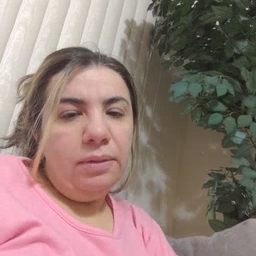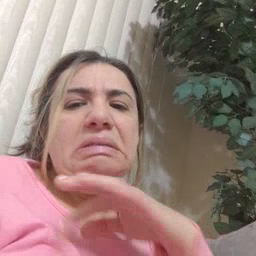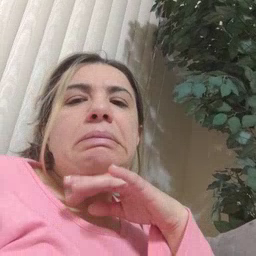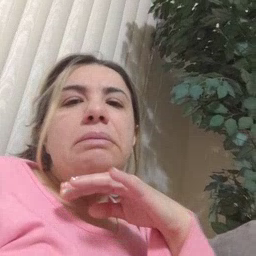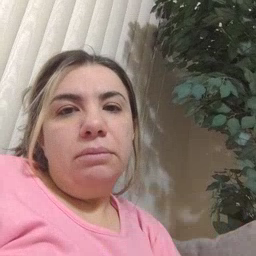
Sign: dirty